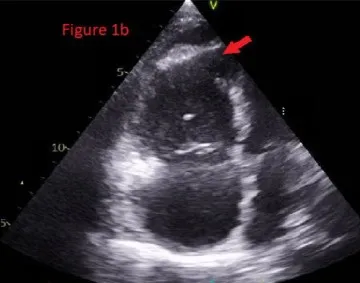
Dilated right ventricle with McConnell's sign.
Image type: radiology (ultrasound)